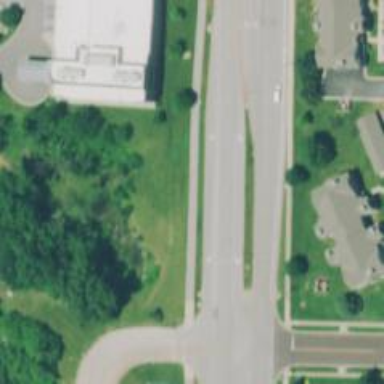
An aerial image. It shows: Dash road marking.